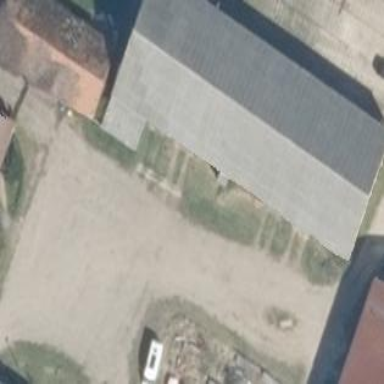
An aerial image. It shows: Farm auxiliary building.